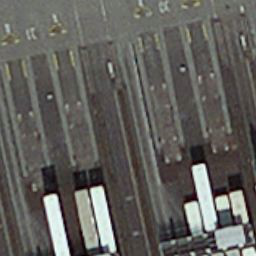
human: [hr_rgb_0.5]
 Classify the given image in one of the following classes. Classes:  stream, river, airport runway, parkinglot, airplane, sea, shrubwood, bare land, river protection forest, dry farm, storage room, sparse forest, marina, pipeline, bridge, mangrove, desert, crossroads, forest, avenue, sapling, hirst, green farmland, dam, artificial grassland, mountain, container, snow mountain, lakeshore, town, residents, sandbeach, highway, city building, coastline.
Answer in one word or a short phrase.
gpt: container